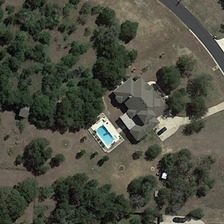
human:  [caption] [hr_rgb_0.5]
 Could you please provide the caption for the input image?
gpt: a building with a swimming pool is surrounded by many sparse green trees .

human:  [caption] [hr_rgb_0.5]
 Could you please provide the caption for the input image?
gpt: a building with a swimming pool is surrounded by many sparse green trees .

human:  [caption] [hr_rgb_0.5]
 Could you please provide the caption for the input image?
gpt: a building with a swimming pool is surrounded by many sparse green trees .

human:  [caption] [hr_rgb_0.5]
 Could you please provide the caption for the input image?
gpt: a building with a swimming pool is surrounded by many sparse green trees .

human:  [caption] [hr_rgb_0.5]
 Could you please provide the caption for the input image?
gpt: a building with a swimming pool is surrounded by many sparse green trees .